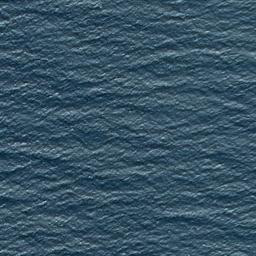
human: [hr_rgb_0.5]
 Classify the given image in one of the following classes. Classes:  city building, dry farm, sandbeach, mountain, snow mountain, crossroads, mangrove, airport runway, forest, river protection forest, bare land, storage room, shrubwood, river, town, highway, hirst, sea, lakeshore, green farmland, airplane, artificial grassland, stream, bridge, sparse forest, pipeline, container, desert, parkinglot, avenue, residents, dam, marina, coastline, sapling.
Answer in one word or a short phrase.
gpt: sea